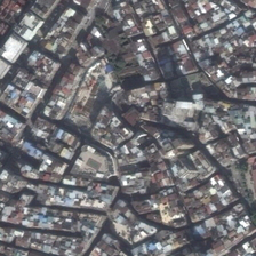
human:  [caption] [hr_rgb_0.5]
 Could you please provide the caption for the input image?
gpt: Narrow on the ground.

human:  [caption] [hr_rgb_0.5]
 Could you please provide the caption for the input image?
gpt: Subtle arrangement of a very neat past.

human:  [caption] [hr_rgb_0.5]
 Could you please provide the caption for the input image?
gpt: On a narrow path.

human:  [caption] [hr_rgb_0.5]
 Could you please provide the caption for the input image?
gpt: In the past, the delicate arrangement was very neat.

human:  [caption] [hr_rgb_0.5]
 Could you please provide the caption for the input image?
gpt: previous delicate arrangement of the very ordered.